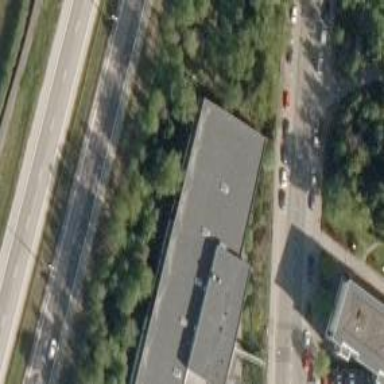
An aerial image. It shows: Industrial building.